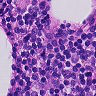
Metastatic tissue present: no